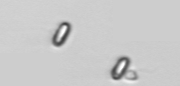
Label: Thalassiosira